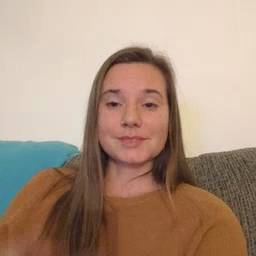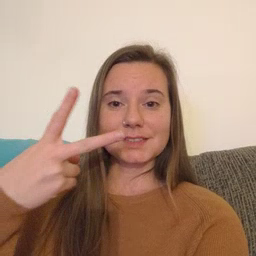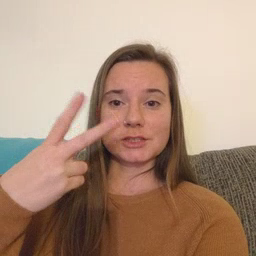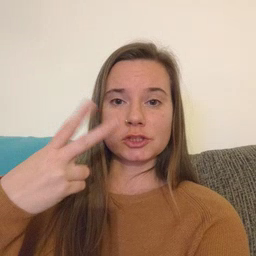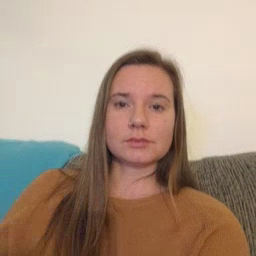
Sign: scissors